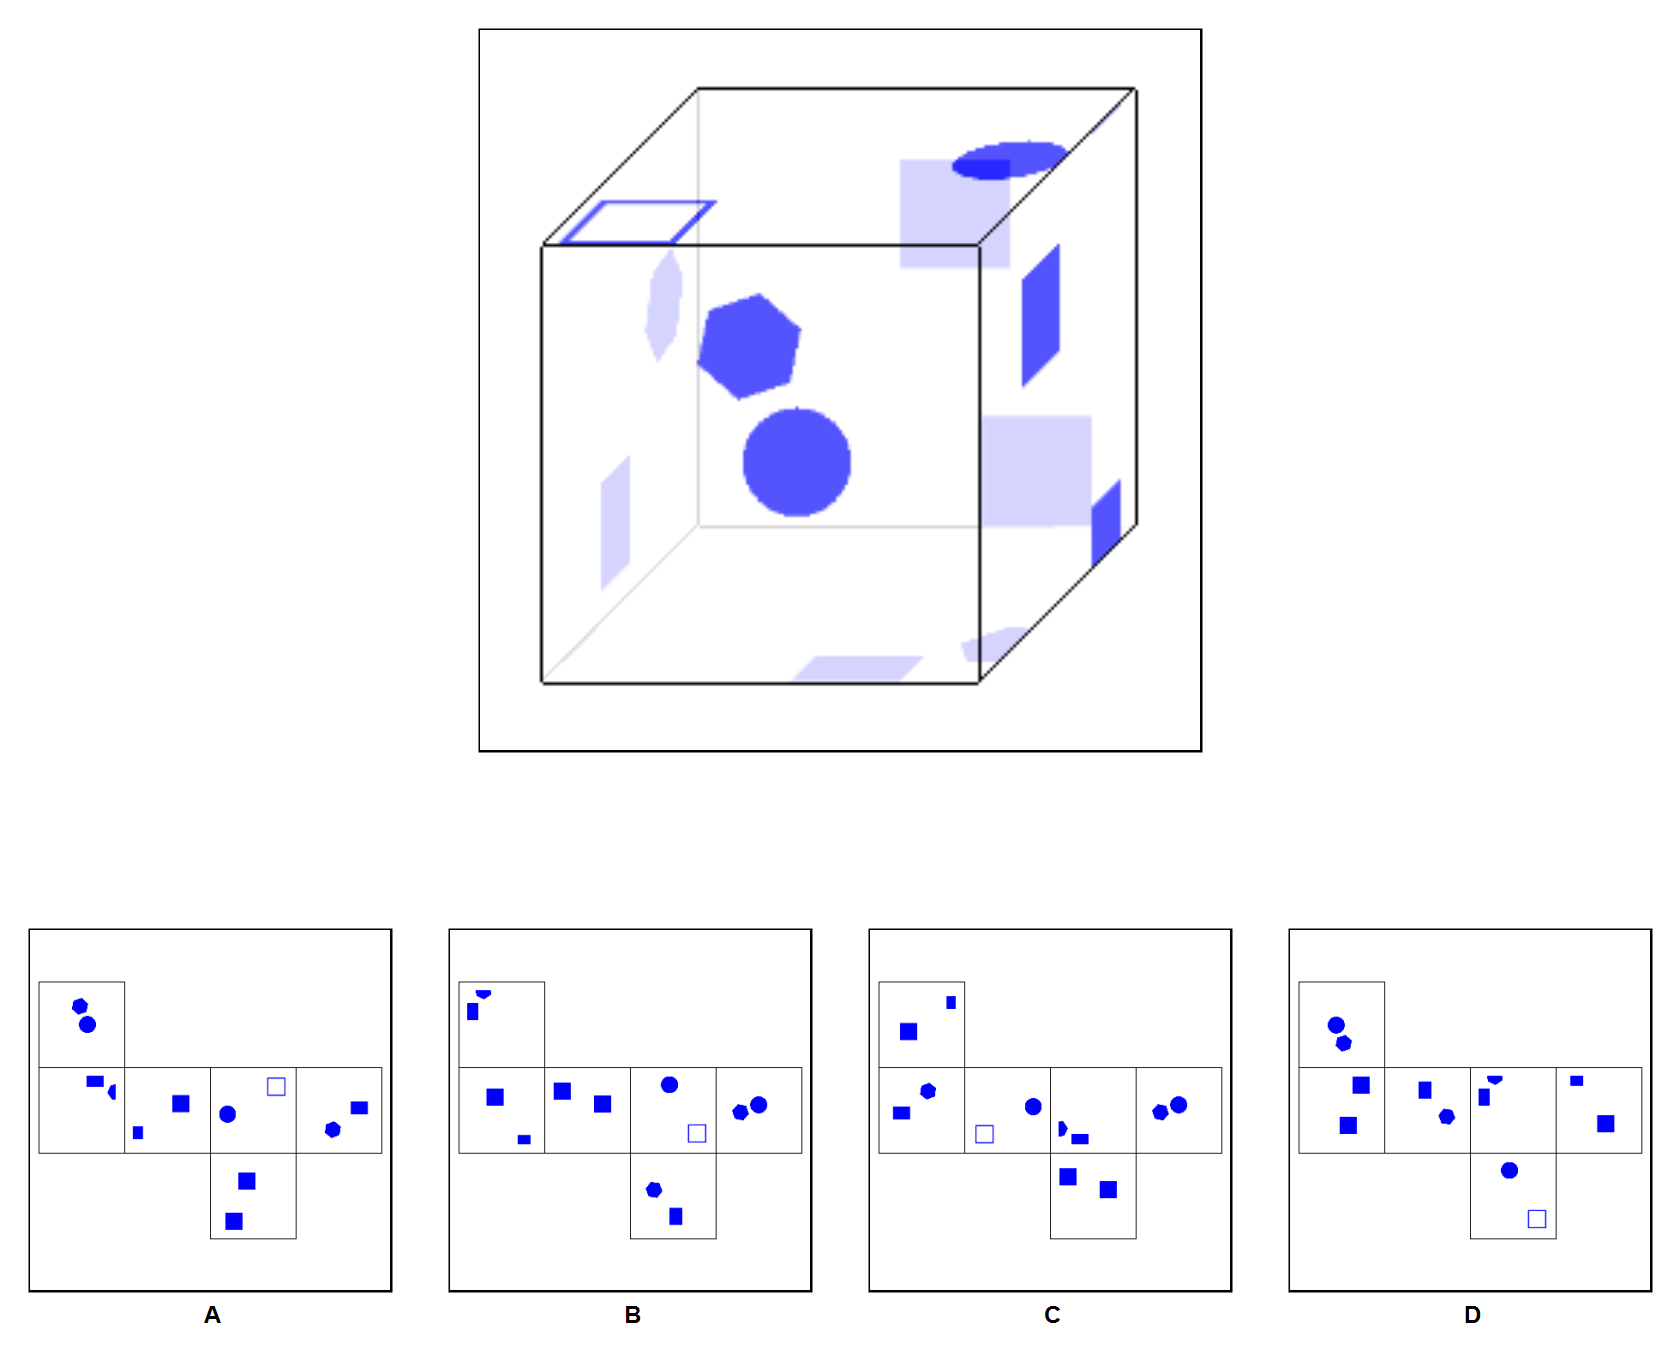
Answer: A